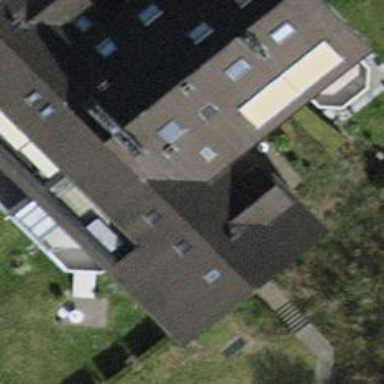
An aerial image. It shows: Terrace-style building with gabled roof.